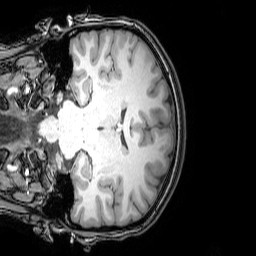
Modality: T1w
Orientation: coronal
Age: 19
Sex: female
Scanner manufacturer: philips
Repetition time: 0.008141 s
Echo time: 0.00374 s